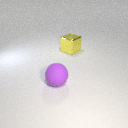
large yellow metal cube to the right of large purple rubber sphere